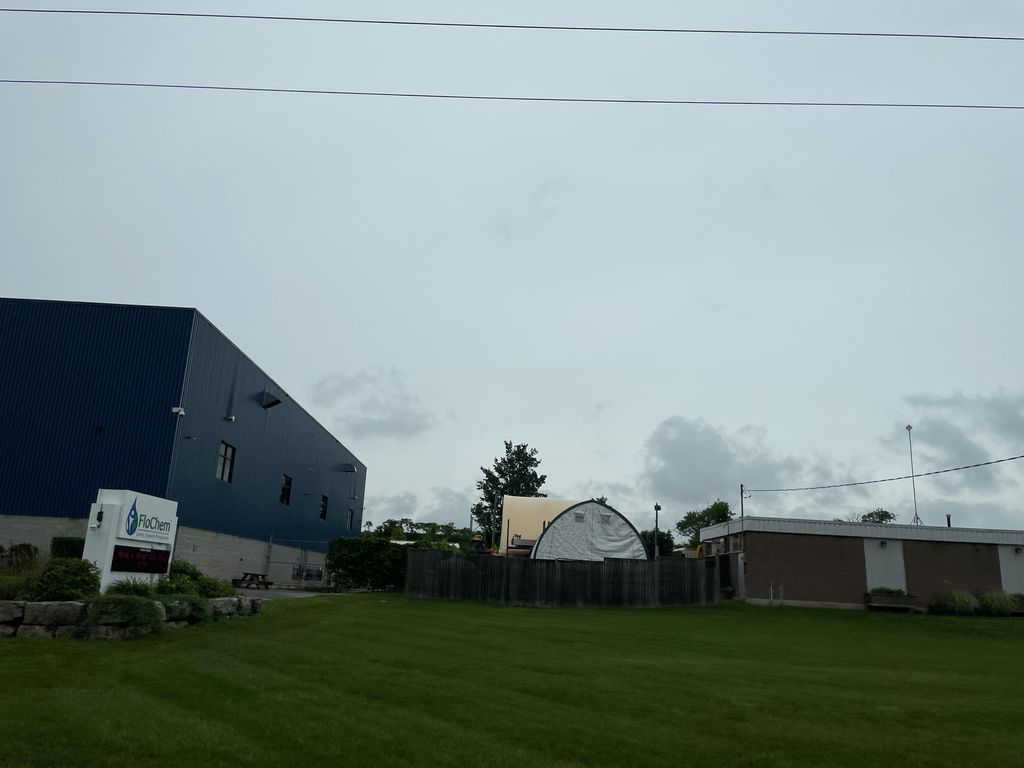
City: kitchener-waterloo